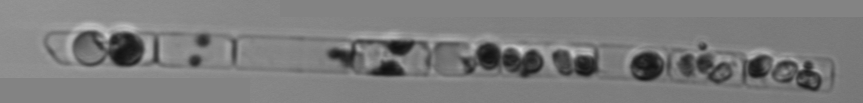
Label: Guinardia_delicatula_TAG_internal_parasite